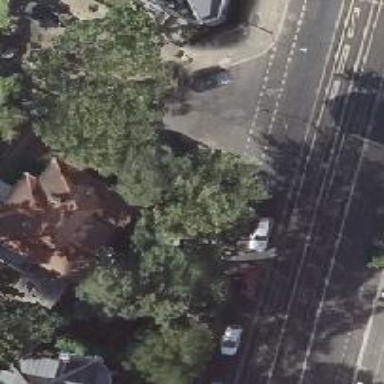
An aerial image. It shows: Unmarked crossing on asphalt footway.